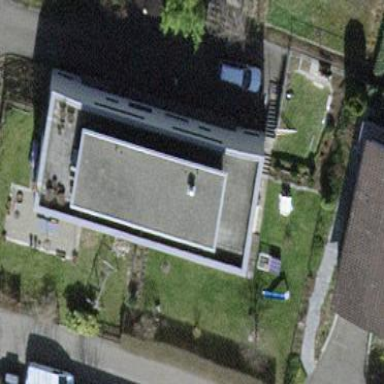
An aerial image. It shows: Building with flat roof.